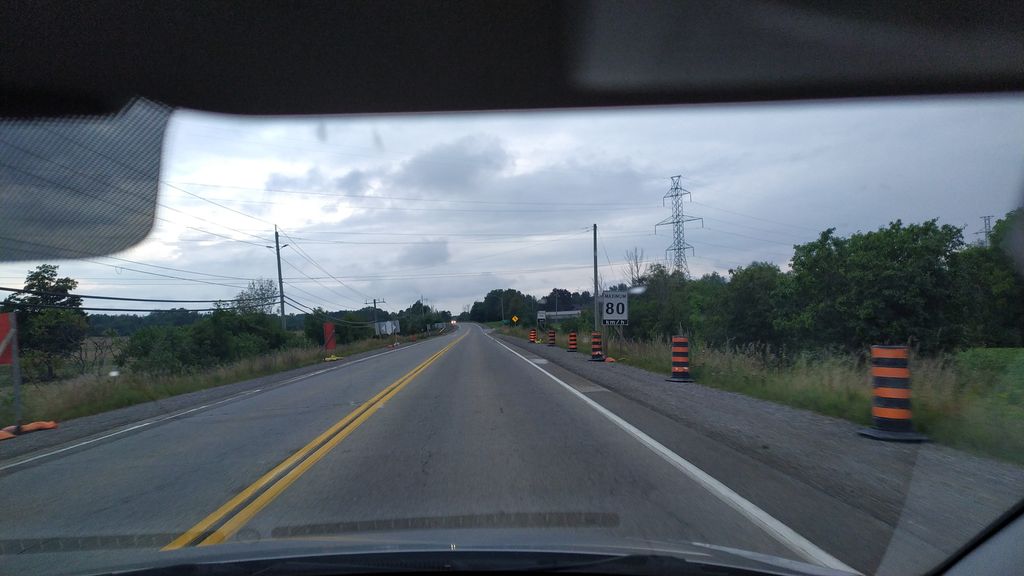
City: kitchener-waterloo